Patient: sex M, age 58
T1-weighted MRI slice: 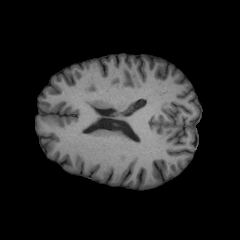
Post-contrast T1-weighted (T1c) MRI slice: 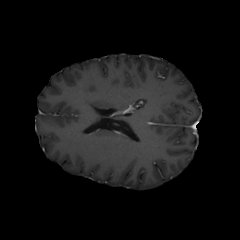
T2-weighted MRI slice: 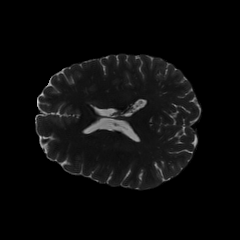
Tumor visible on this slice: no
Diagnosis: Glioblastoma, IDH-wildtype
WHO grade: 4